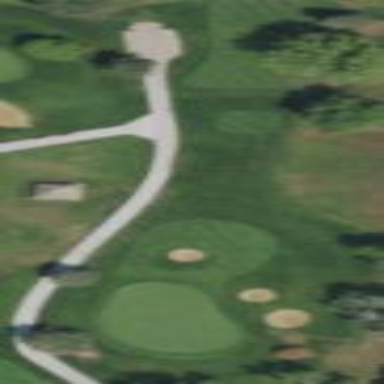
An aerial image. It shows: Rough area on grassy golf course.